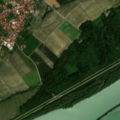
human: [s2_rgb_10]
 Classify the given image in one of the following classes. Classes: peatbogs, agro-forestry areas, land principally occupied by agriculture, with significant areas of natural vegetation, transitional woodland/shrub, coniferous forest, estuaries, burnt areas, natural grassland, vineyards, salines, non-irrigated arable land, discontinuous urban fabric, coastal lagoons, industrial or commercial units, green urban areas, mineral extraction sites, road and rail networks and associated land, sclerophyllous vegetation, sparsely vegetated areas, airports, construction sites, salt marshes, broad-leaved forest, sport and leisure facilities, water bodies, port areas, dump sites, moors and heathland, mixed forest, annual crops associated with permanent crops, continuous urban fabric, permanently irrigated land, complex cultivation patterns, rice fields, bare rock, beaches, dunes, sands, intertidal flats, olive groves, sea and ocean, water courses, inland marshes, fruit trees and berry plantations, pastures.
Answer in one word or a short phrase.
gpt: discontinuous urban fabric, non-irrigated arable land, broad-leaved forest, water courses